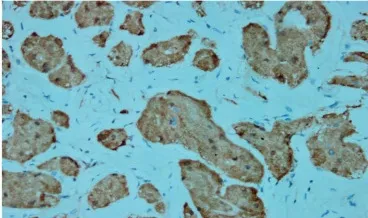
(C) S100 cytoplasm showing diffuse and strong positivity (immunostaining, x400).
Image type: pathology (immunostaining)